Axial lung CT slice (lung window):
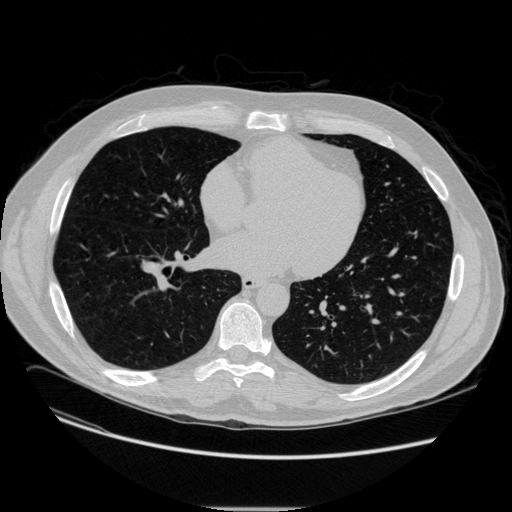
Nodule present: no